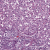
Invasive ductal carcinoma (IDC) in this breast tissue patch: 1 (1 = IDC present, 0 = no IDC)